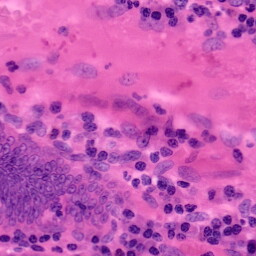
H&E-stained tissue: Colon